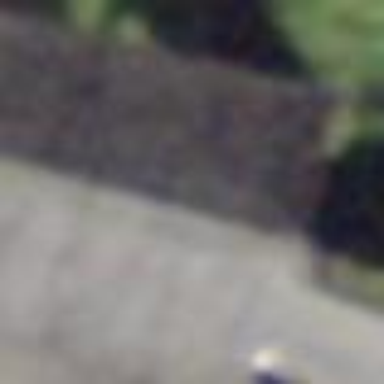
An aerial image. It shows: View of roof of building.